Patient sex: F
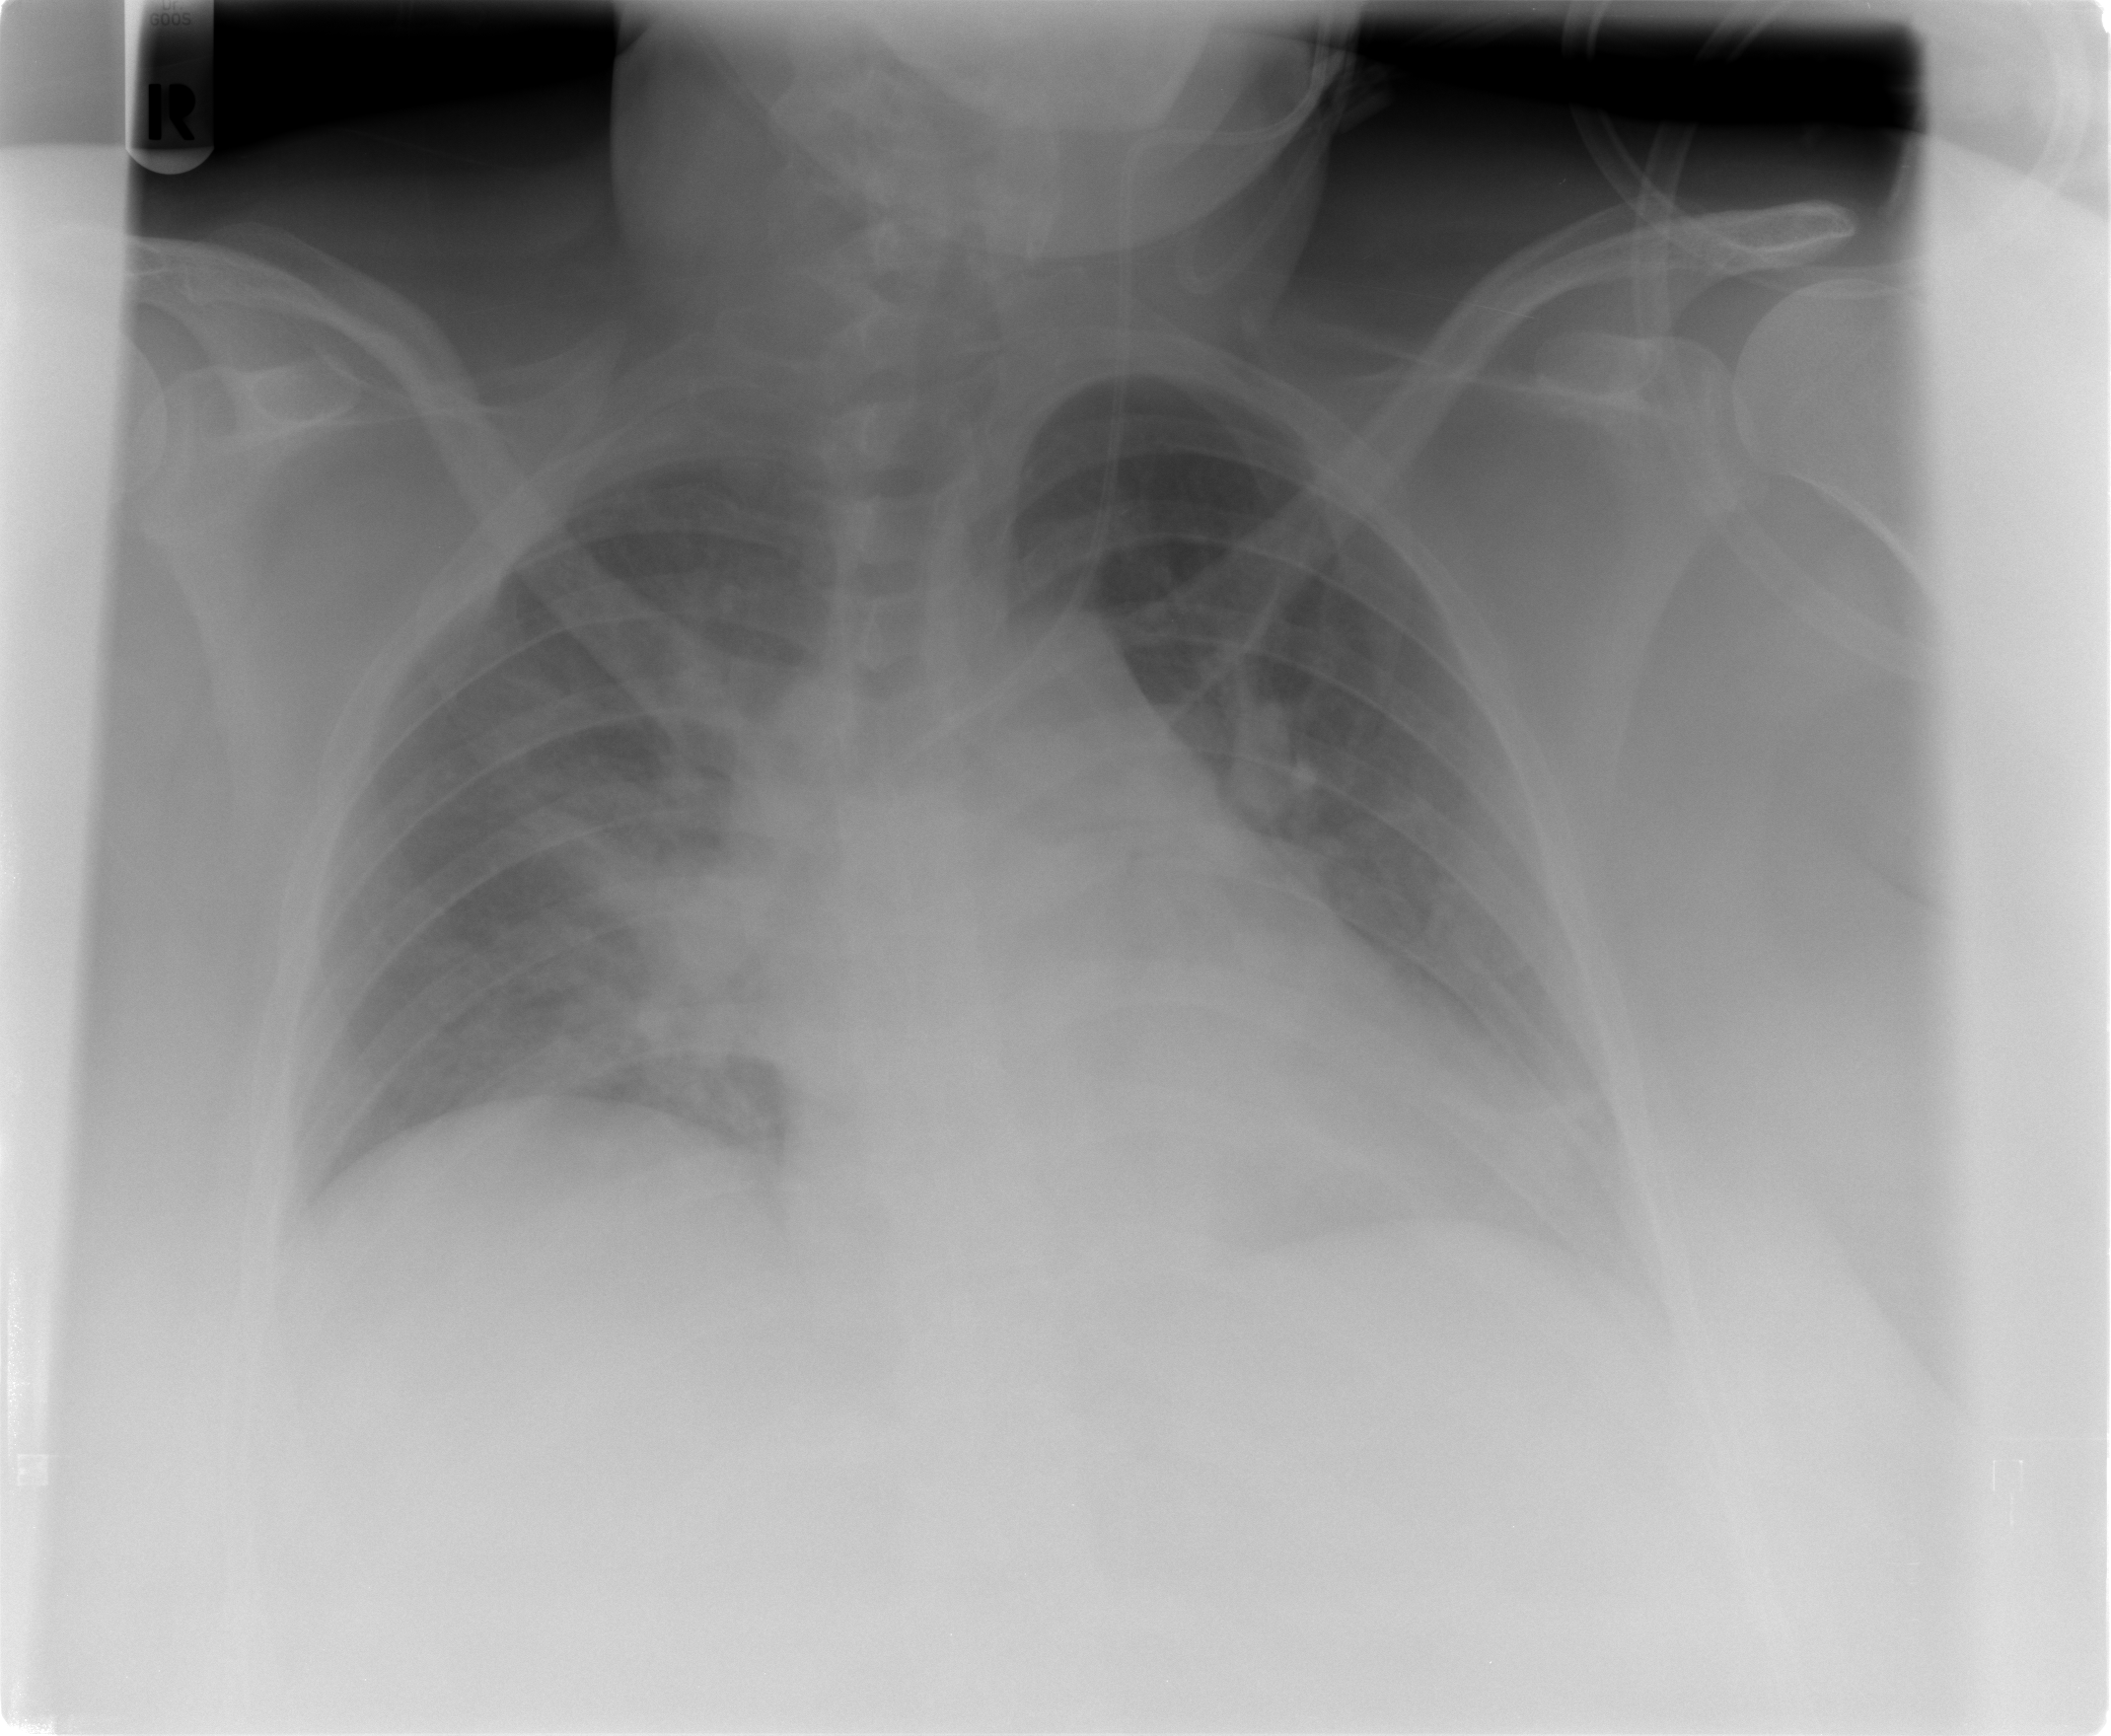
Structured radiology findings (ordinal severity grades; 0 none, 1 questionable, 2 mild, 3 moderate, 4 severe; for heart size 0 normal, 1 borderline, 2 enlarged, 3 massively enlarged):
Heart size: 1
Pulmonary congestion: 3
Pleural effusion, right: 1
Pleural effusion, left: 0
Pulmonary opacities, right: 3
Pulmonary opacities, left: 2
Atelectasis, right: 2
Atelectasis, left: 2